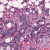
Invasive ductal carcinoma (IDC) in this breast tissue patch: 1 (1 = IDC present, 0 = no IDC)